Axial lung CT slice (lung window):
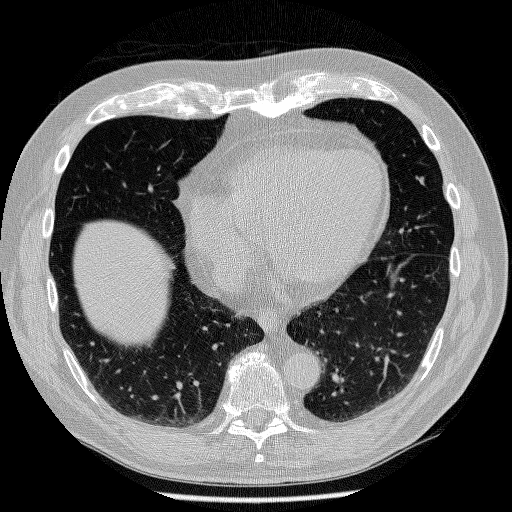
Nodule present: yes
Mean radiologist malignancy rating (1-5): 2.75